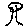
Label: tree